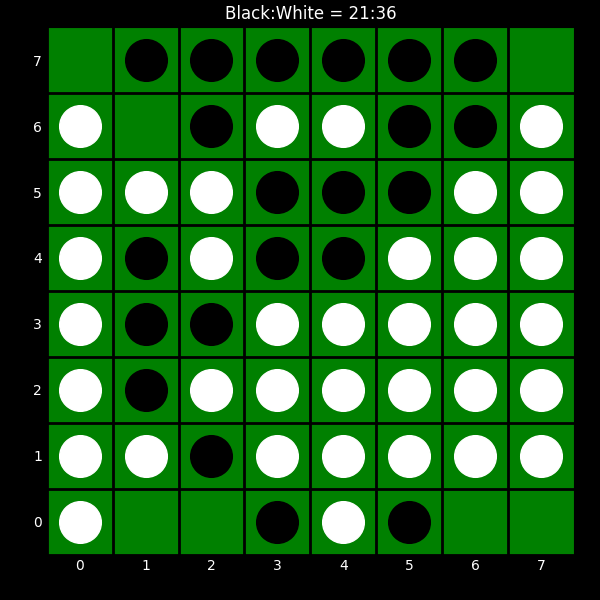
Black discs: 21
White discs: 36